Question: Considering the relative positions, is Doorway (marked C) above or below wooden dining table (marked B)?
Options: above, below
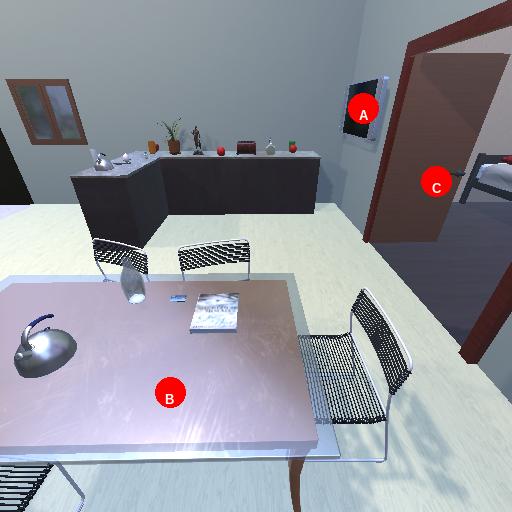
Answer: above